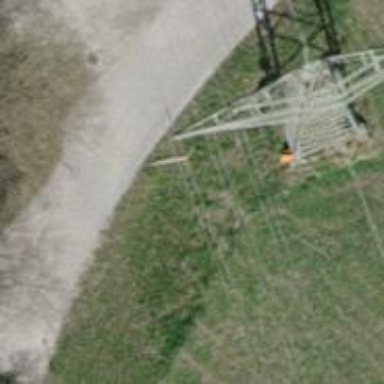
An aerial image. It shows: Pipeline marker.